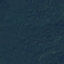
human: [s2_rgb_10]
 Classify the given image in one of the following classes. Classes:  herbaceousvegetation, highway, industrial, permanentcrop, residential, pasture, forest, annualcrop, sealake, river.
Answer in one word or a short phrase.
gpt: Forest